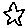
Label: star